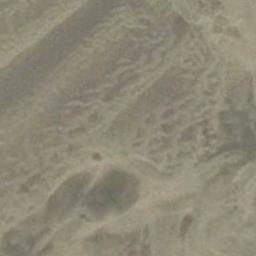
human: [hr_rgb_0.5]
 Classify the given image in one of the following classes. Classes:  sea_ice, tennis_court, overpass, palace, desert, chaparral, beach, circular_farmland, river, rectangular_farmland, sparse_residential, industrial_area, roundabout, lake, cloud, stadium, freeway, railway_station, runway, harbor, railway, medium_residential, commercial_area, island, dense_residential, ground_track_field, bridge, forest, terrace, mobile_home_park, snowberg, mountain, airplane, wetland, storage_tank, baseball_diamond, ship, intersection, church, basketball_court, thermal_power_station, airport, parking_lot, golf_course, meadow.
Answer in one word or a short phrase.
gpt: desert